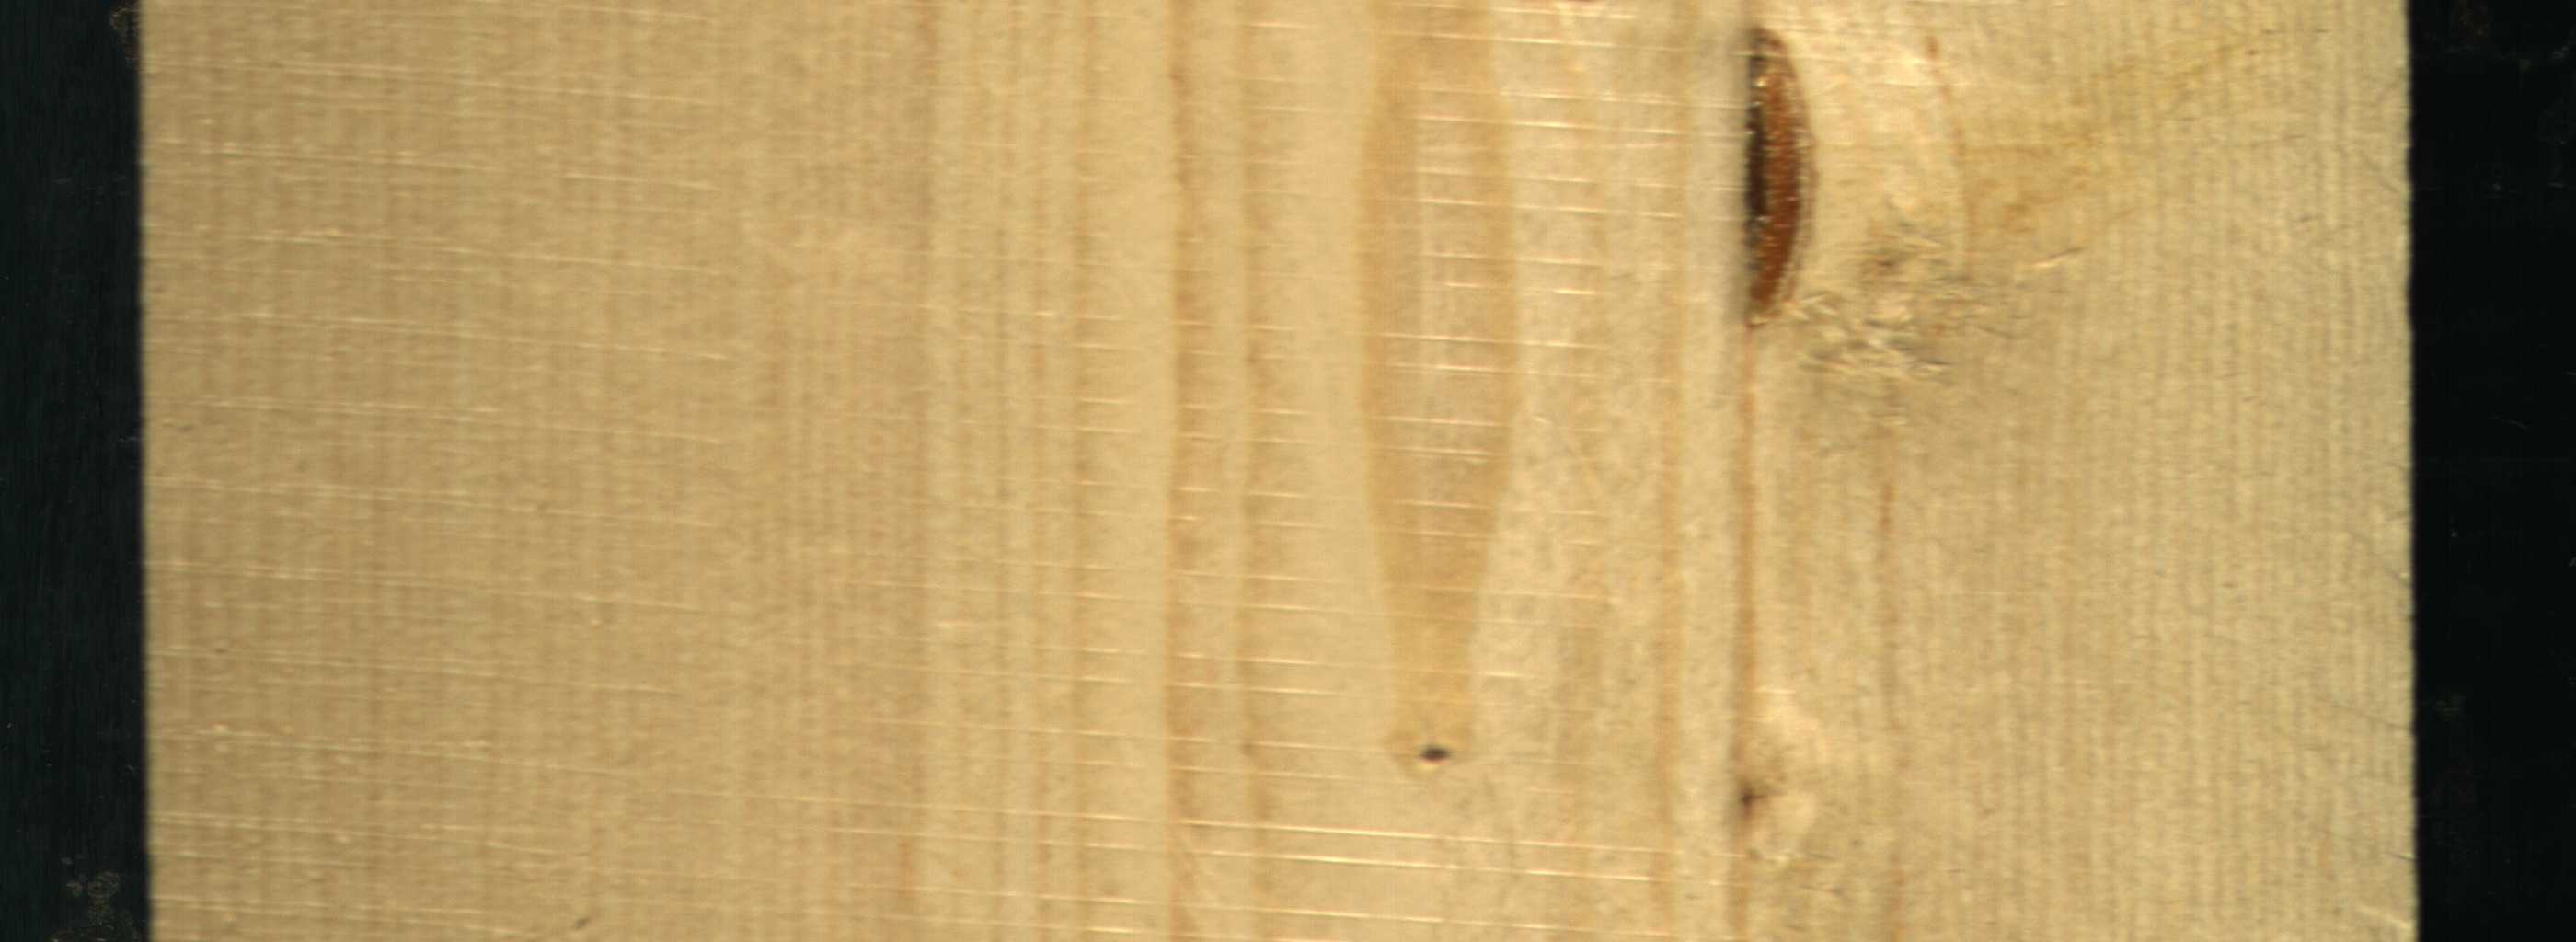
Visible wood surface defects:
resin
Live_Knot